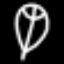
Label: leaf